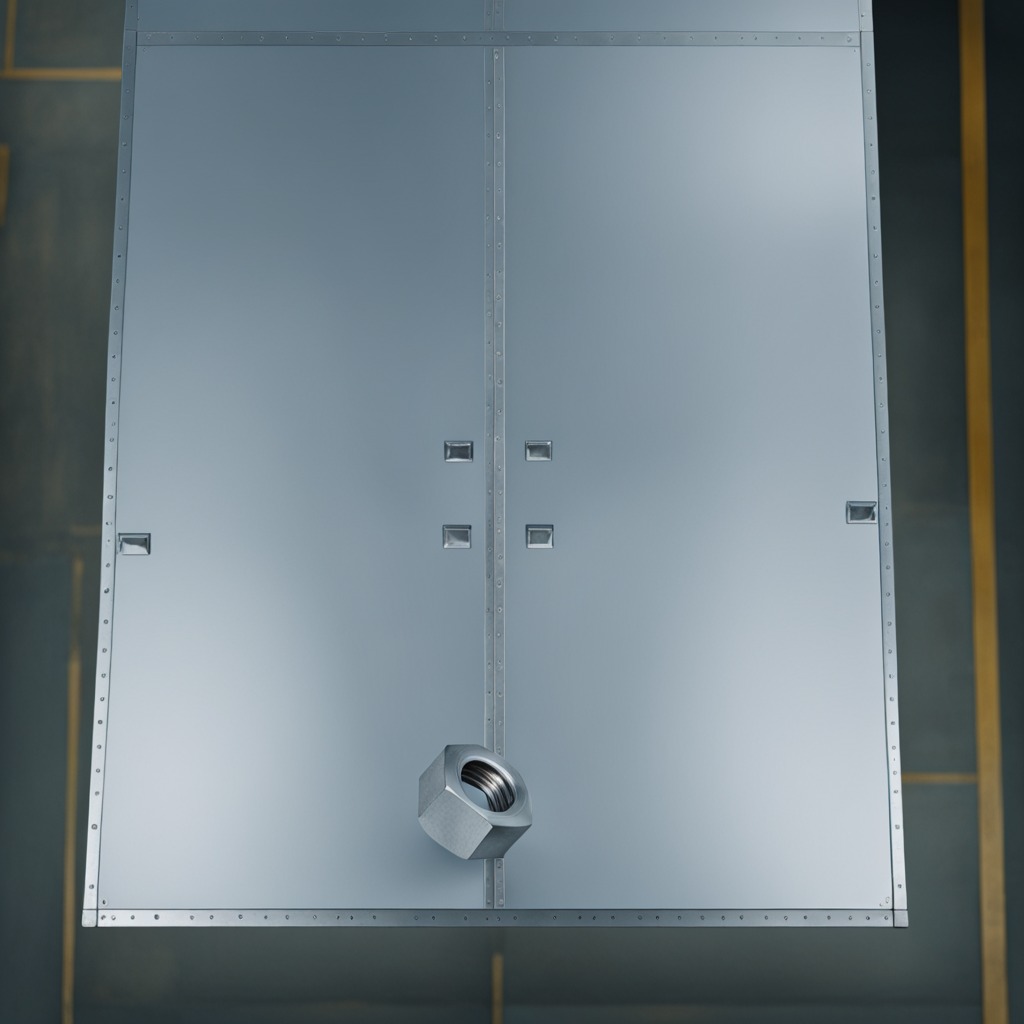
A metal nut is lying on a toolbox surface in an airplane hangar workshop.